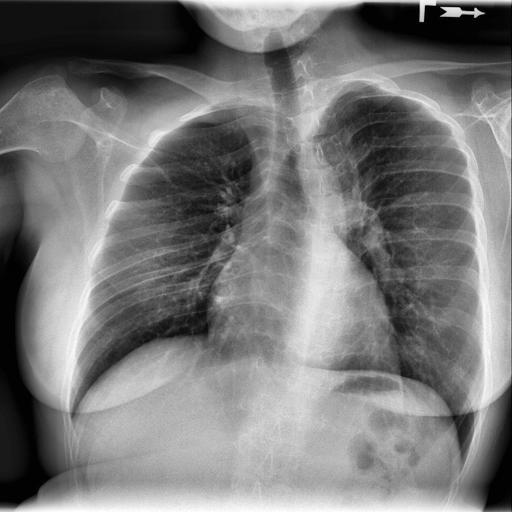
Finding: NORMAL